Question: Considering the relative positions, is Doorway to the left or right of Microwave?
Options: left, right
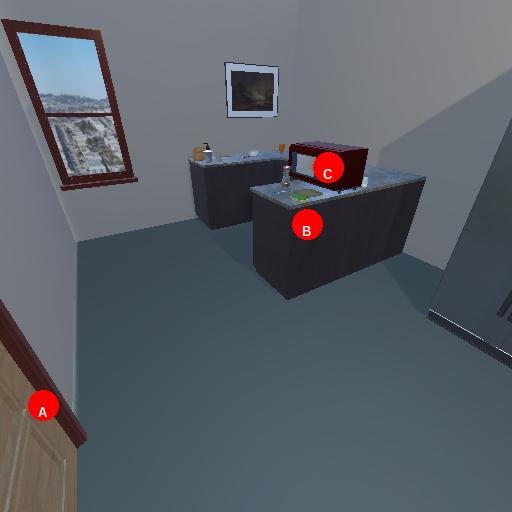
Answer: left